Question: I'm trying to implement a "spider diagram" or "mind map" in CSS.
Essentially, what I'd like, is a ring of boxes around a central box.

Ideally, these would all just be DIVs that I could add more/less content to as I saw fit (and, hopefully, manipulate using JS). They don't need to be draggable or anything like that.
Unlike the diagram, they don't need to have the grey lines etc. from the outer topics to the name of the mind map - I'm really not bothered about that.
Firstly, I really don't know where to start. I guess I'd have to use absolute positioning for each box? That probably wouldn't be too bad if my audience were using the same resolution and browser but that won't always be the case.
So, my real question is, how do I set up DIVs like these that will stay in the same place on different resolutions and in different browsers? Can I use absolute positioning within a relatively-aligned DIV or something?
The browsers I need to support primarily are IE10, Chrome and Safari. So I guess I should be designing for IE10 as a base?
Thanks in advance,
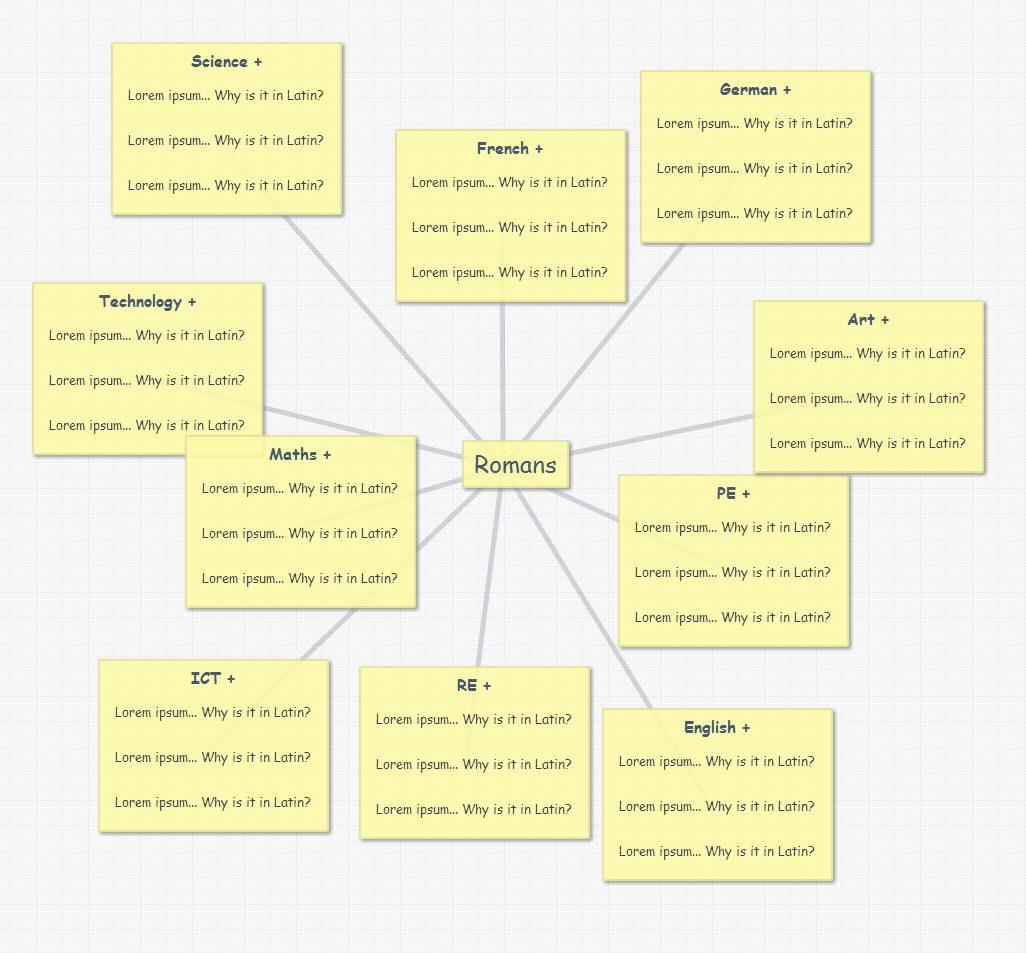
Answer: Create fixed width / height div and place other divs there.
'''
<div style='width: 1000px; height: 1000px; position: relative;'>
<div class='note' style='position: absolute; left: 50px; top: 50px;'></div>
<div class='note' style='position: absolute; left: 150px; top: 150px;'></div>
<div class='note' style='position: absolute; left: 350px; top: 350px;'></div>
</div>
'''
Since wrapper is constant width, so inner elements will stay in same position, no matter of browser window size.